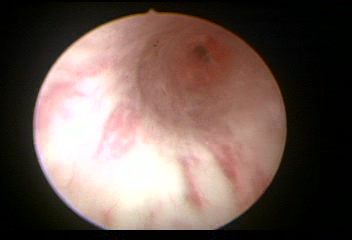
Modality: WLC
Class: Normal mucosa
Bladder cancer association: No